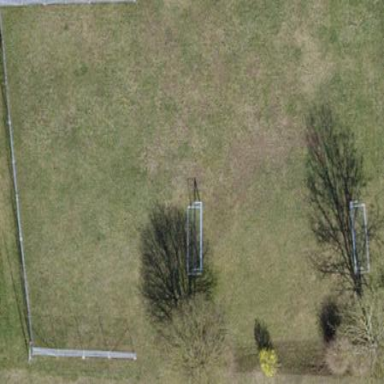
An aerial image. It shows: Soccer pitch for leisureland activities.